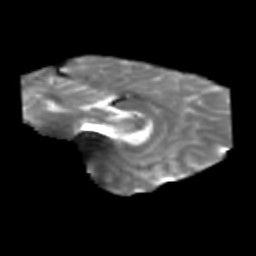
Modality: T2w
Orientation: sagittal
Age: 34
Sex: female
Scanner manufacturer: siemens
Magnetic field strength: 3 T
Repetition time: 1.8 s
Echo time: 0.07 s